Chest X-ray:
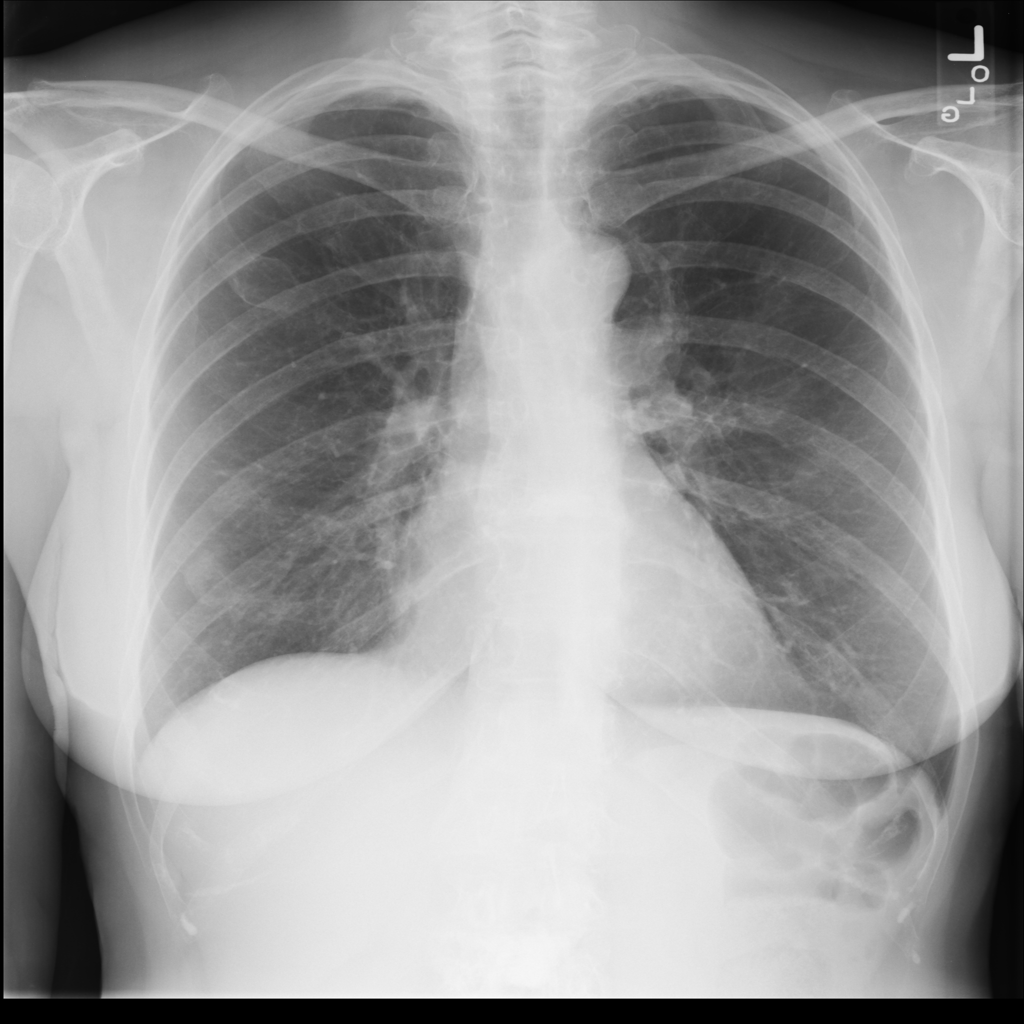
Findings: Fracture
No abnormal finding: no